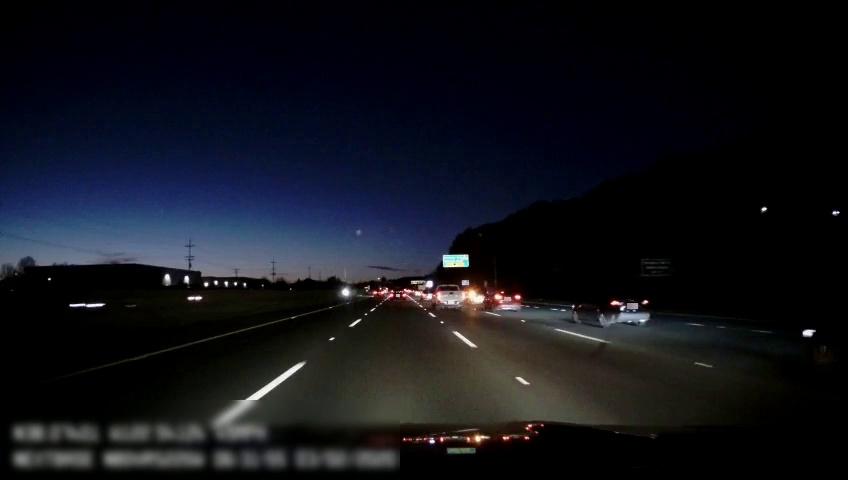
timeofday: Night
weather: Other
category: Drivable Space
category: Vehicles | Truck
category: Vehicles | Car
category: Vehicles | Car
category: Vehicles | Car
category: Vehicles | Car
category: Vehicles | Car
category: Vehicles | Car
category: Vehicles | Car
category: Vehicles | Car
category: Lanes | Alternate Lane
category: Lanes | Alternate Lane
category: Lanes | Alternate Lane
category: Lanes | Alternate Lane
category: Lanes | Alternate Lane
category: Traffic | Signs
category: Traffic | Signs